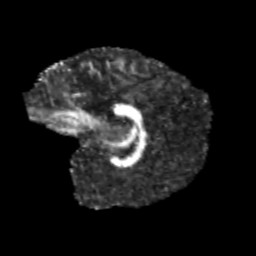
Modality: FA
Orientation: sagittal
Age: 10
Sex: male
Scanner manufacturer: siemens
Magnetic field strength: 3 T
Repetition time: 3.8 s
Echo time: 0.07 s